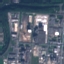
Land use / land cover: Industrial